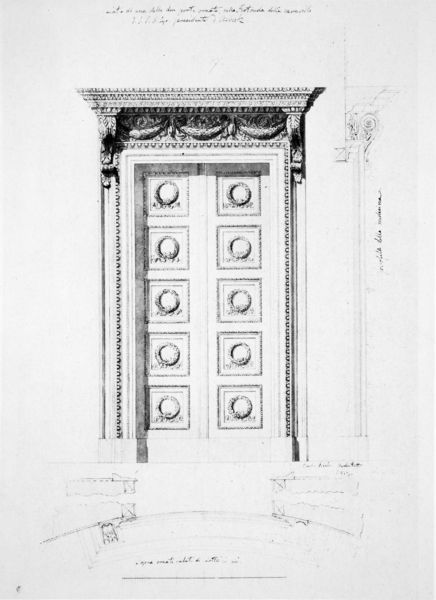
Titel: Palais Hompesch am Karolinenplatz 5 in München,Türe in Grundriss, Aufriss und Schnitt
Künstler: Carl von Fischer
Standort: München
Institution: Architektursammlung der Technischen Universität
Schlagwörter: dunkel, flügel, schatten, weiß, grau, hell, holz, licht, pfeiler, schmuck, schwarz, skizze, säule, säulen, tür, zeichnung, gebäude, haus, ornament, architektur, barock, rahmen, felder, klassizismus, blatt, girlande, frontal, kreis, rund, stock, schrift, papier, bogen, giebel, grafik, graphik, türe, dekoration, detail, ornamente, seitenansicht, verzierung, türrahmen, durchgang, geschlossen, tor, rechtecke, bögen, eingang, tusche, eckig, ringe, symmetrisch, schwarz weiß, stich, text, kreise, beschriftung, kachel, kacheln, türstock, entwurf, kranz, tinte, architrav, kapitell, girlanden, fries, quadrate, portal, sims, gesims, pforte, voluten, portikus, plan, kasetten, kassetten, konsole, volute, kränze, kassettentür, empire, riß, querschnitt, quadrat, vierecke, eierstab, verzierungen, verschlossen, vertäfelung, erklärung, klassizistisch, kassette, grundriss, akanthus, aufriss, architekturzeichnung, stick, einrahmung, festons, portika, ronze, unterteilungen, türsturz, graphiik, neoklassizistisch, klassiszistisch, stürstock, pfortee